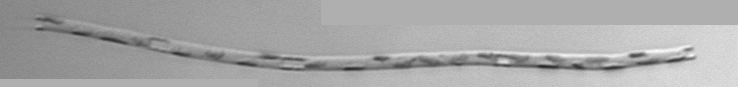
Label: Eucampia_morphytype1